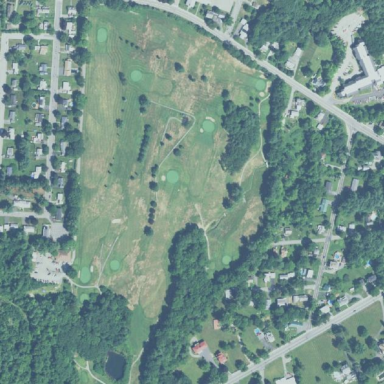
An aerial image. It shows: Golf course.